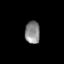
Tissue: skin
Cell type: Endothelial cells
Senescence score: 0.6868
Nuclear area (px): 331
Mean DAPI intensity: 136.761